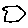
Label: hexagon